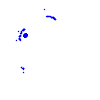
Particle: electron